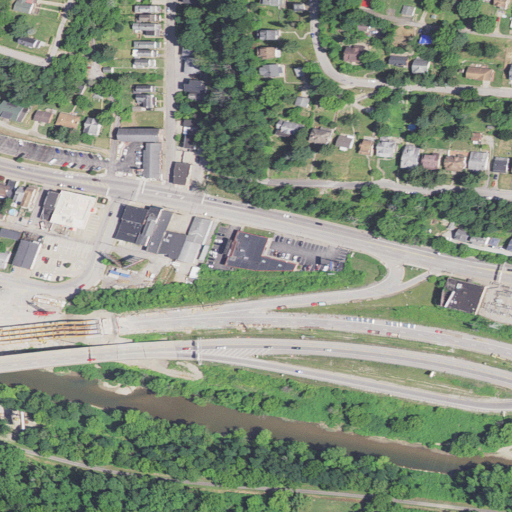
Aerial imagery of valley in West Virginia named Stackyard Hollow containing low intensity development, medium intensity development, high intensity development, open development, and mixed forest